Interaction volume radius: 5 \u00c5
Interaction volume height: 25 \u00c5
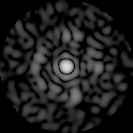
Disorder parameter: 0.8599